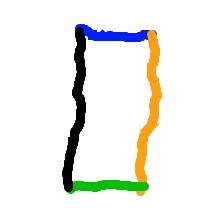
Shape: rectangle